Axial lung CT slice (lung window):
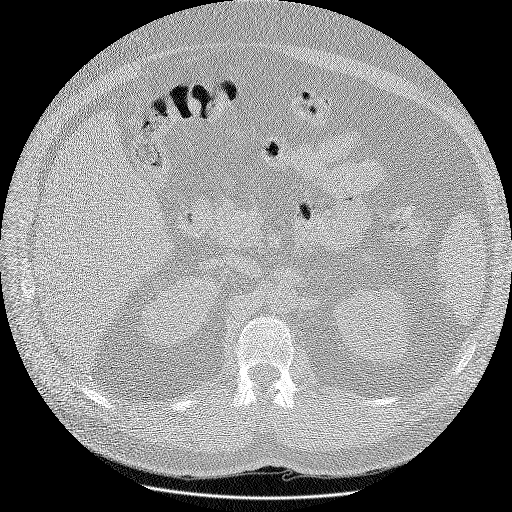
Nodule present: no